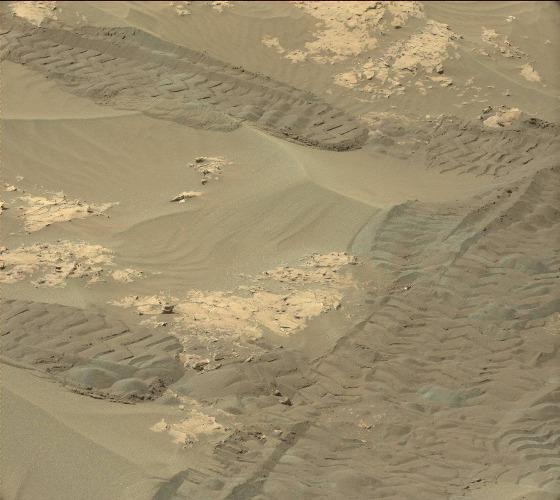
Terrain classes present: Bedrock, Gravel / Sand / Soil, Rock, Track